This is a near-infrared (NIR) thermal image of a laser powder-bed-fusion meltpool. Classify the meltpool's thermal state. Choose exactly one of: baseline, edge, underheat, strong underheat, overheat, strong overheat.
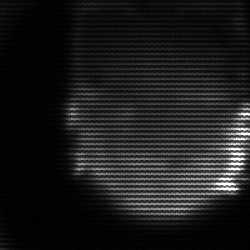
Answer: edge